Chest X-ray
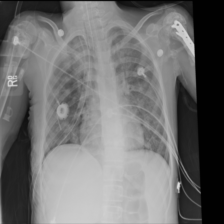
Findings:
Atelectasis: negative
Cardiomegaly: negative
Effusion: negative
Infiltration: positive
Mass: negative
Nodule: negative
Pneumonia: negative
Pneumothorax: negative
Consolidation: negative
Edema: negative
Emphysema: negative
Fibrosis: negative
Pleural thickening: negative
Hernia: negative